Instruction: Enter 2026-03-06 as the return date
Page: home
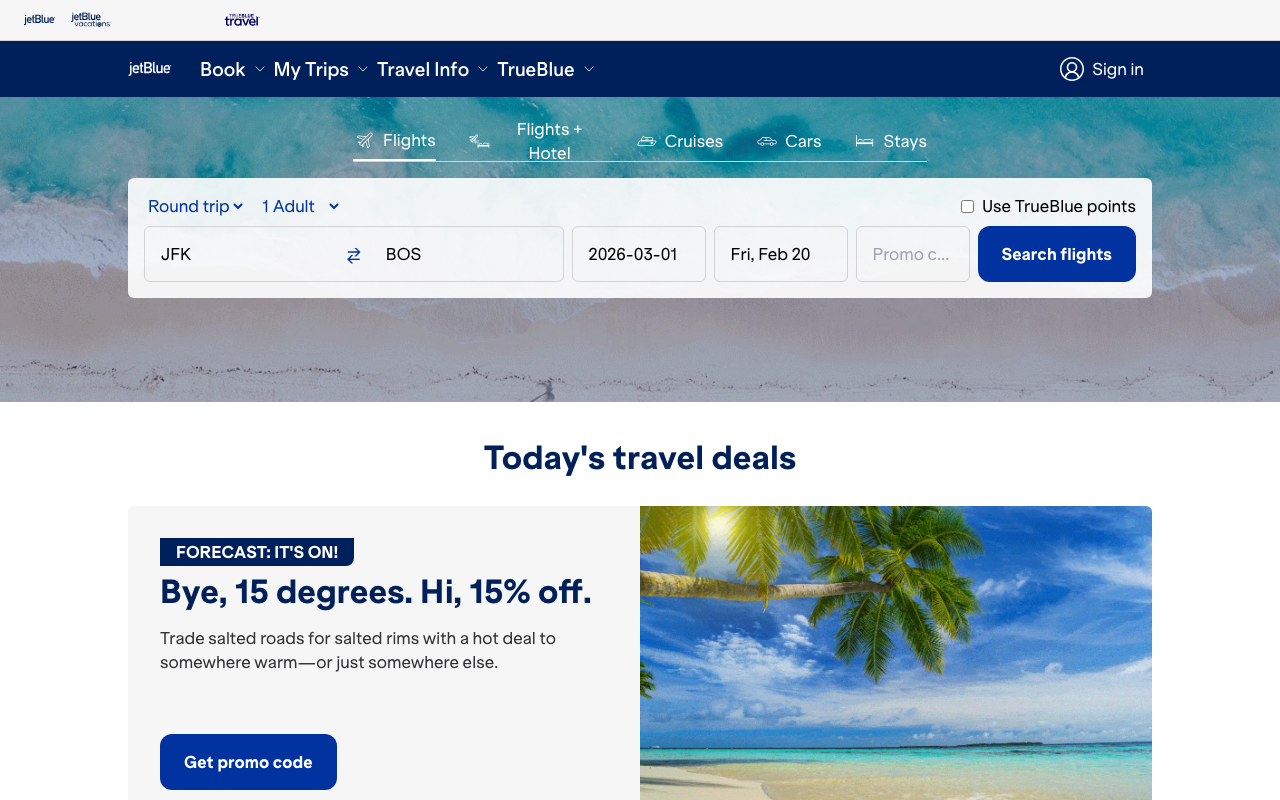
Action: type